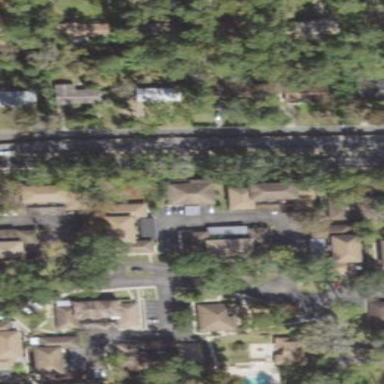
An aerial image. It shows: Residential area composed of single-family homes.